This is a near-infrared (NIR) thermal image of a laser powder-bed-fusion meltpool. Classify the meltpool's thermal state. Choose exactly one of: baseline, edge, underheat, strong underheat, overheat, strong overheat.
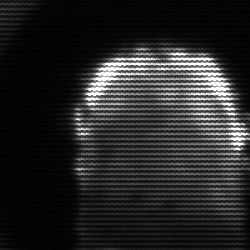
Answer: baseline